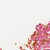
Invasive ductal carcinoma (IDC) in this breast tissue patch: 0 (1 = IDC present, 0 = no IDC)